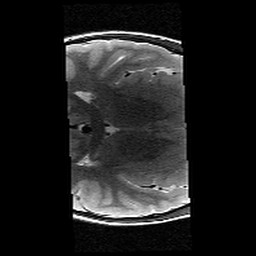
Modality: T2w
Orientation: axial
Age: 10
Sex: male
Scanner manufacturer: siemens
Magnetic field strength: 3 T
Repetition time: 9.23 s
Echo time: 0.067 s